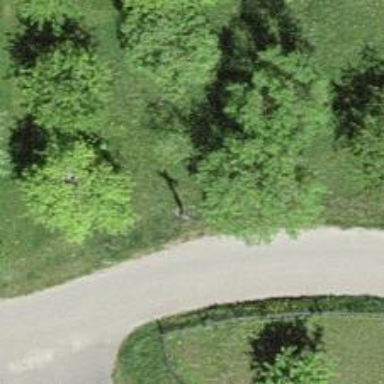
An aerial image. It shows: Wayside cross with historic significance.